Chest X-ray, AP view. Patient: 27 years old, sex F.
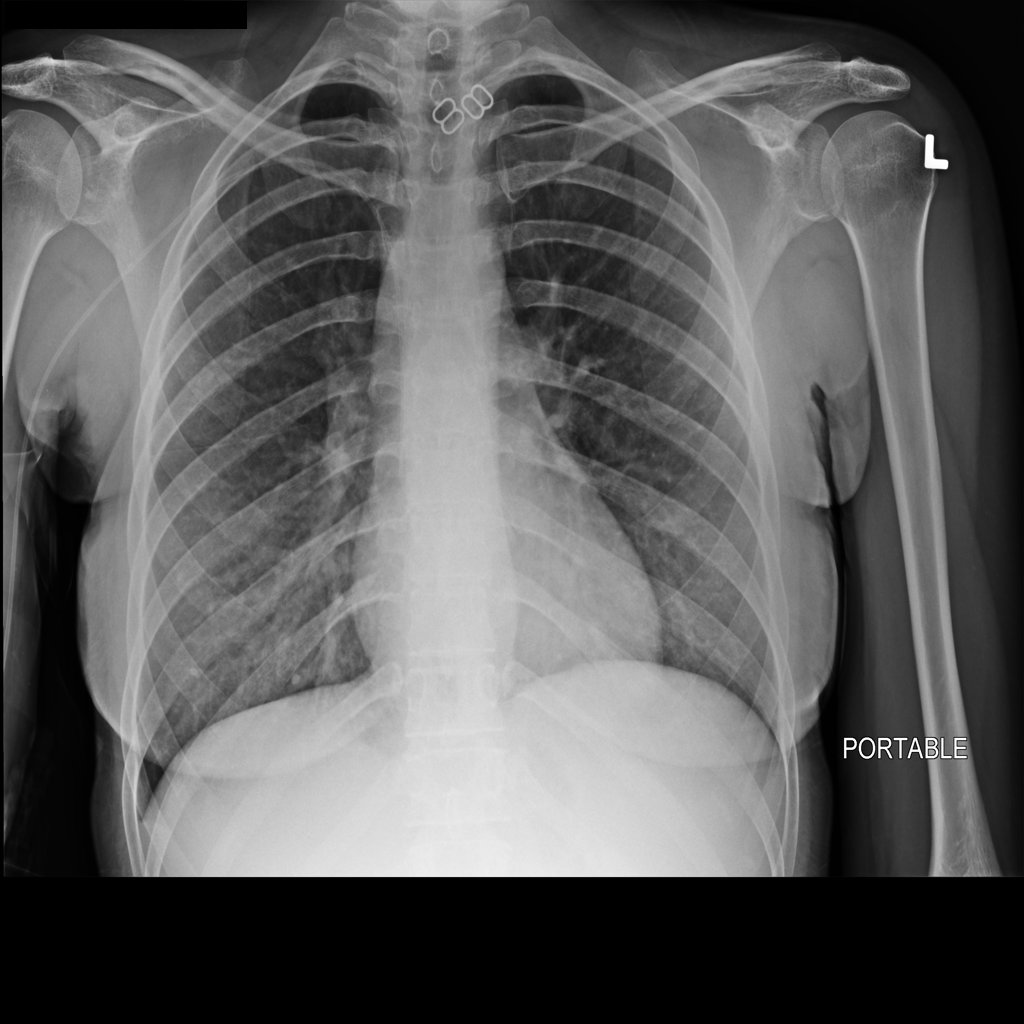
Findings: No Finding